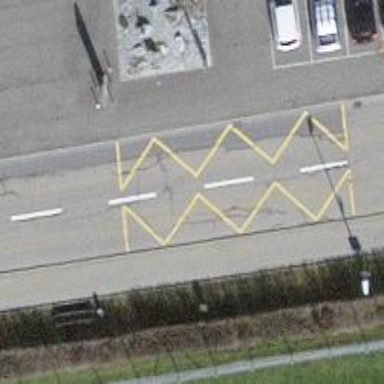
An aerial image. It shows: Bus stop with stop position for public transport.